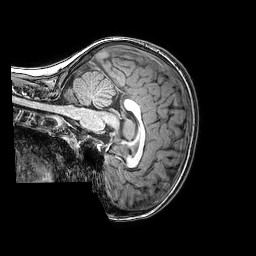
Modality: T1w
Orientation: sagittal
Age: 6
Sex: male
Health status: healthy